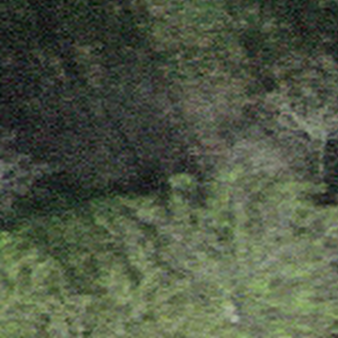
Label: other